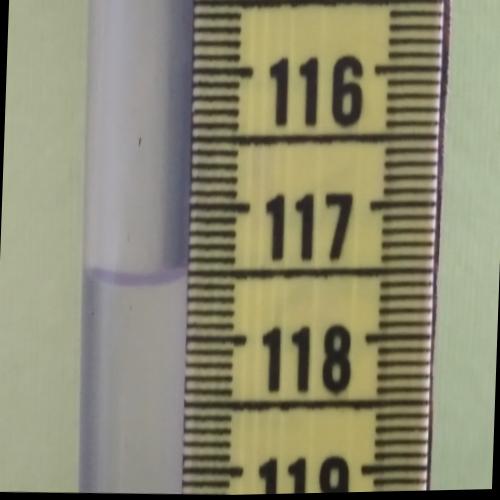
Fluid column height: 117.5 cm